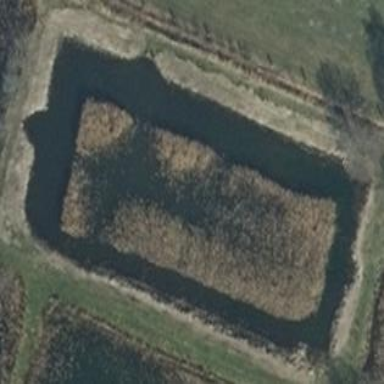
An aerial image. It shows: Wetland area characterized by wet meadow.